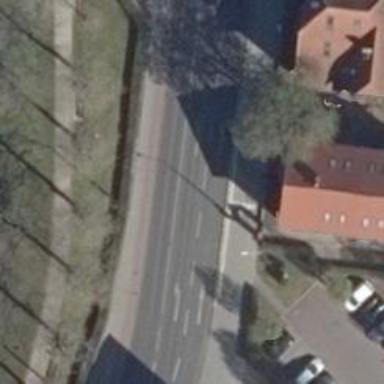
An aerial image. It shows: Tertiary road with asphalt surface. It has sidewalks on both sides and cycle track on the right.